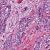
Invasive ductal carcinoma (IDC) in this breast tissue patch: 0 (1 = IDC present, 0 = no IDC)